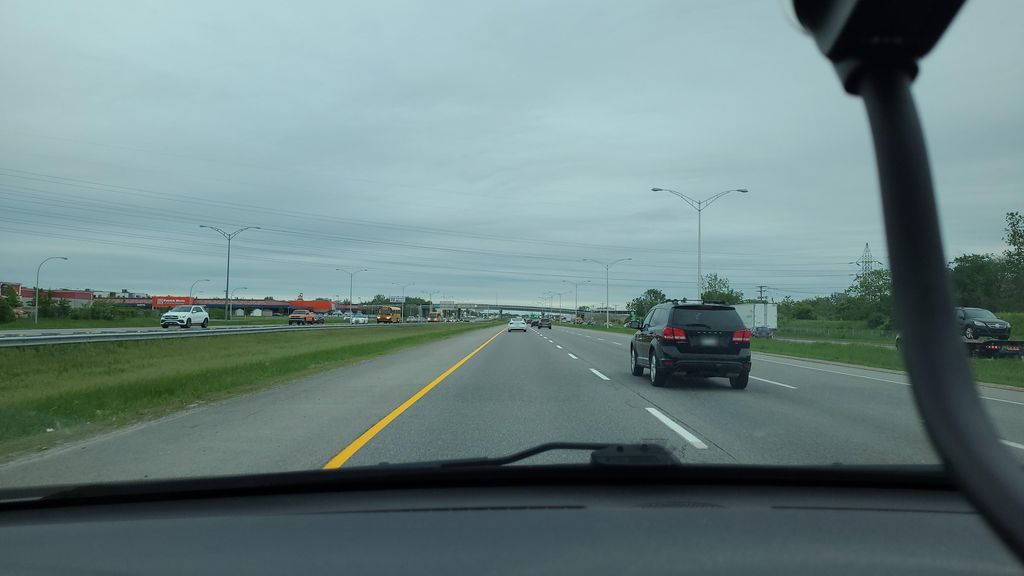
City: montreal